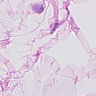
Metastatic tissue present: no